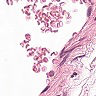
Metastatic tissue present: no